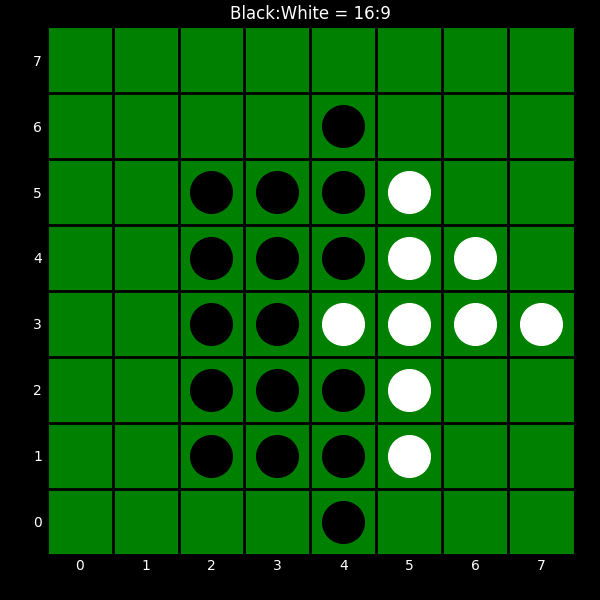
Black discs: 16
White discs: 9